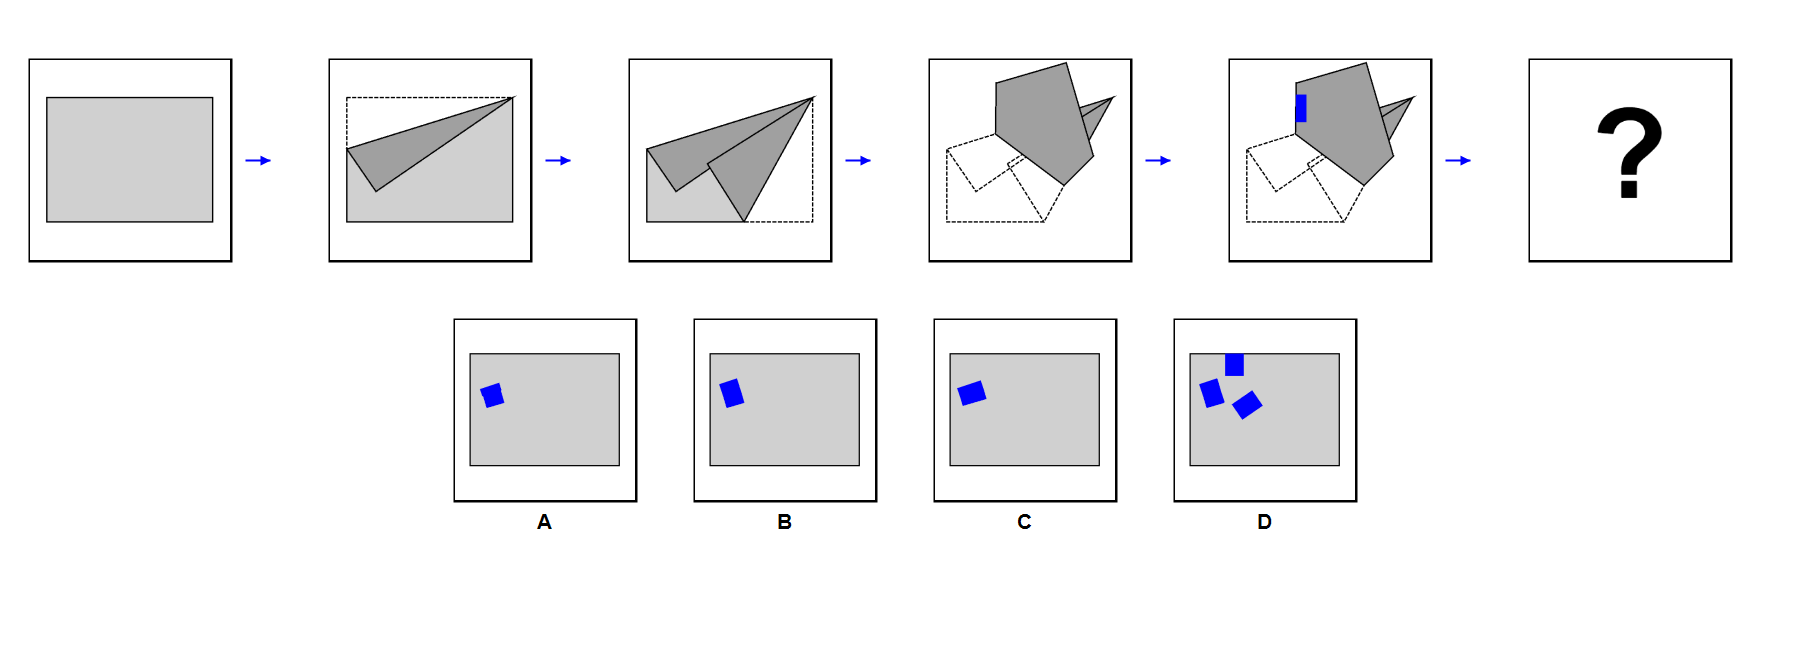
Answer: C